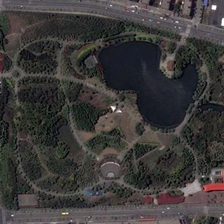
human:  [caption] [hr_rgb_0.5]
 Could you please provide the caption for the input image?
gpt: many roads through the plants and surround the pool in it .

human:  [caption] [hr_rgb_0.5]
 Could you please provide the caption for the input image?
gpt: is a park with many dark green plants and a pool with black water in it .

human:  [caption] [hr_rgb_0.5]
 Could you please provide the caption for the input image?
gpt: a pool with black water while surrounded by many plants and roads .

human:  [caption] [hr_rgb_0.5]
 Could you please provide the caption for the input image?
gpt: is a park with dark green plants while surrounded by dark gray high way .

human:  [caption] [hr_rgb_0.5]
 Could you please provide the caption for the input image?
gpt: roads area around a park with green trees and a heart-shaped lake .